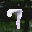
Label: 7